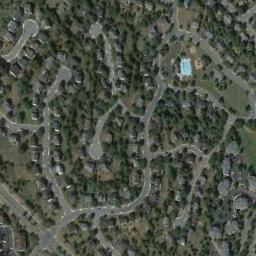
Label: residential